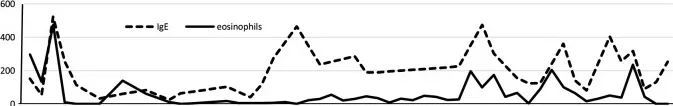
Clinical course and laboratory findings. A timeline of the treatments, symptoms, IgE levels, eosinophil counts, and %FEV1.0 is presented. PSL prednisolone, ICS/LABA inhaled long-acting beta-agonist/corticosteroid, CsA cyclosporine, BIS budesonide inhalation suspension, FP fluticasone propionate, SLM salmeterol xinafoate, ESS endoscopic sinus surgery.
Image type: pathology (immunostaining)